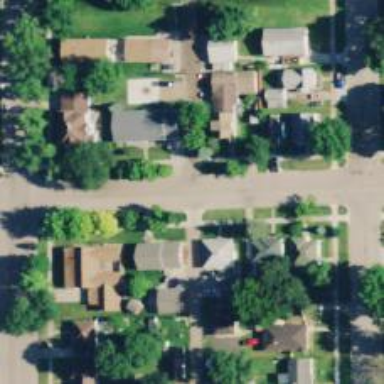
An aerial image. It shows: Alley classified as service road.